Question: I am working with application in delphi. I need to use to send output from my application to another application. The second application is Virtual piano keyboard.

I installed all the packages and got MIDI components in the delphi.
I tried using MidiOutputPort1 and MidiInput1 components.
I tried playing one MIDI.The code is as follows:
'''
procedure TForm3.Button1Click(Sender: TObject);
var
outputPort : TMidiOutputPort;
begin
outputPort := TMidiOutputPort.Create (Nil);
try
outputPort.PortId := -1;
outputPort.Active := True;
outputPort.PatchChange(0, 127, 0); // Gunshot
outputPort.NoteOn (1, 20, 127); // Play note at full volume
Sleep (1000);
outputPort.NoteOff (0, 60, 0);
finally
outputPort.Free
end
end;
'''
I wanted to estalish connection between my application and Virtual piano keyboard.How to use MidiOutputPort1 and MidiInput1 for the connection between the two.
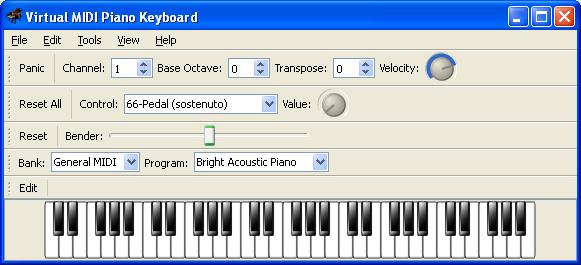
Answer: If both applications support MIDI sync you can use MIDI syncing. In that case MIDIYOKE is the master and Vpk is the slave. Syncing is handled by the following commands:
'''
mc_MIDI_Timing_Clock = $F8;
mc_MIDI_Start = $FA;
mc_MIDI_Continue = $FB;
mc_MIDI_Stop = $FC;
'''
I used it in the far past, so my knowledge is a bit rusty. What I can gather from my code is that it works as follows: Set the slave in the slave/sync receive/whatever it's called mode. Next send $FA to the channel of your choice. Some (not all) slaves require you to listen to specific channels.
At each clock tick send $F8 first. Next send the messages, preceded by the $FB message (both data bytes zero). When you're ready send $FC.